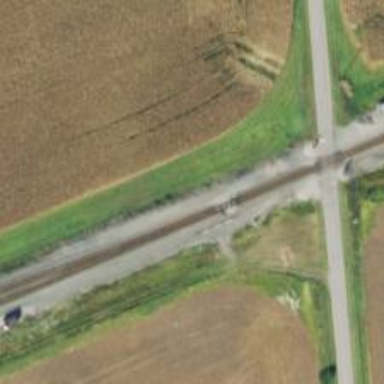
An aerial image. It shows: Railway spur junction.